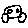
Label: car